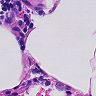
Metastatic tissue present: no